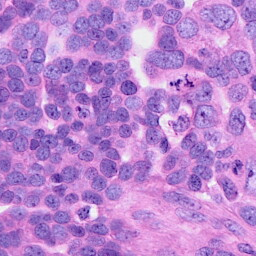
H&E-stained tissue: Ovarian